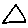
Label: triangle